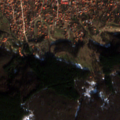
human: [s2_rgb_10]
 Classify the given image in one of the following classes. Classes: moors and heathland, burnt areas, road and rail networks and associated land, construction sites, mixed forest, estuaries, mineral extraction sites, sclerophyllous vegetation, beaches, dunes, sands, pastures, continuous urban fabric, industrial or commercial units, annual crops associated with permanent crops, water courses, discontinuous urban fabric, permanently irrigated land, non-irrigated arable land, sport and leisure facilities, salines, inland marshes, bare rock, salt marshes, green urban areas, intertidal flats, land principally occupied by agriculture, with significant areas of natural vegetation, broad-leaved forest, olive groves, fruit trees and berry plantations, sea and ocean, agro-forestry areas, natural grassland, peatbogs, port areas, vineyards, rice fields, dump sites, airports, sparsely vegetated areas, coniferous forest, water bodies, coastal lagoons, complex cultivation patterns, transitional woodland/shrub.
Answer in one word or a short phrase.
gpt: discontinuous urban fabric, land principally occupied by agriculture, with significant areas of natural vegetation, broad-leaved forest, mixed forest, transitional woodland/shrub